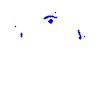
Particle: proton